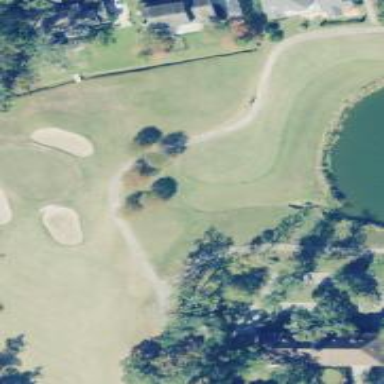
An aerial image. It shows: Golf tee.